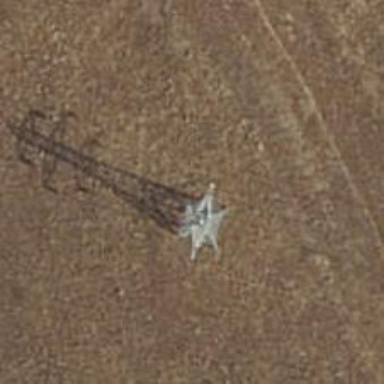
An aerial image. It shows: Power tower.